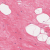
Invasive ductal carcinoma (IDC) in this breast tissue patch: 0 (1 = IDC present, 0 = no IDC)